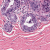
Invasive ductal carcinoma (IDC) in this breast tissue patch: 0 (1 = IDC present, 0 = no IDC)